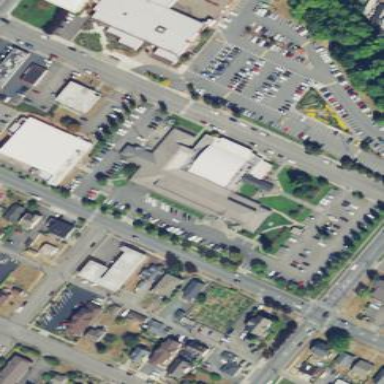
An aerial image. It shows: Town hall building.